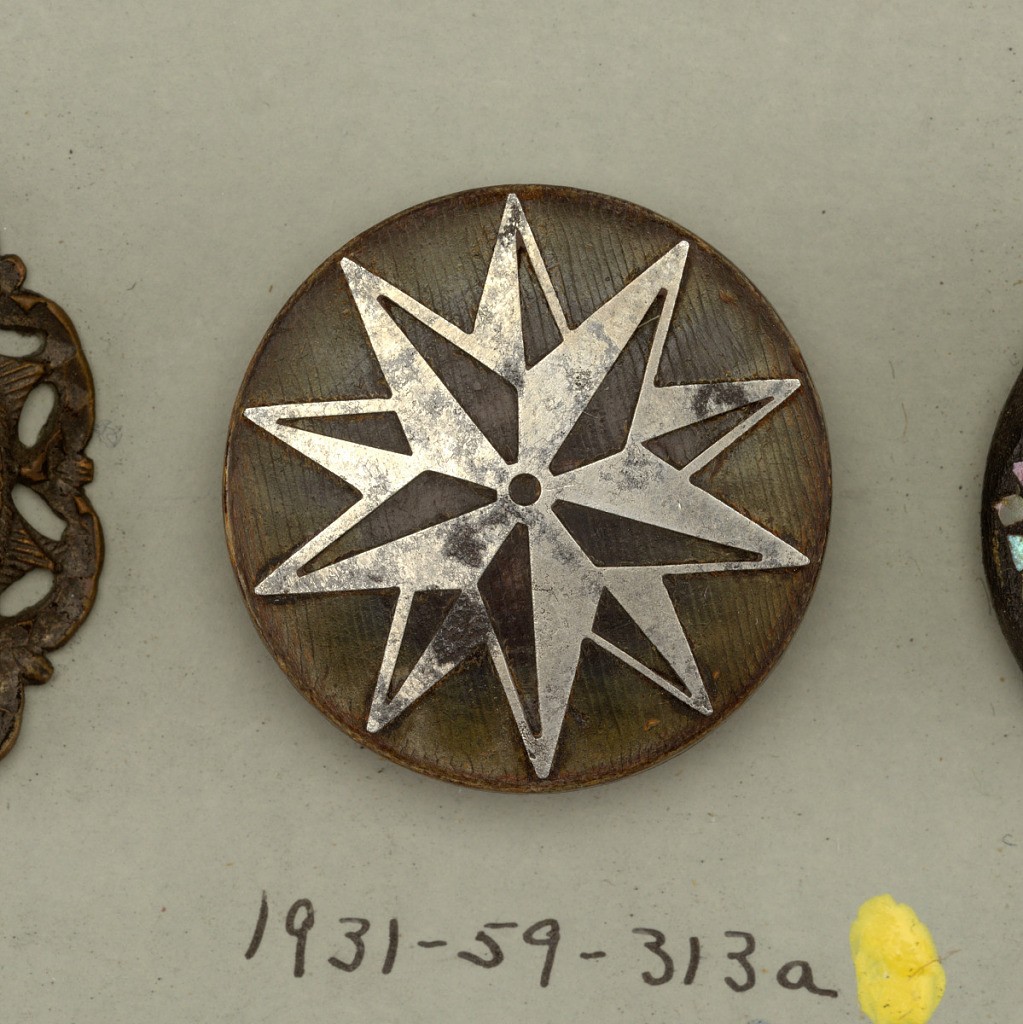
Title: Buttons
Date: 19th century
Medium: wood and steel
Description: flat circular buttons of wood with channel shank; ornamented with two superimposed steel stars of five points each.

Component -a is on card 2
Component -d is on Cooper Union Exhibition card 8